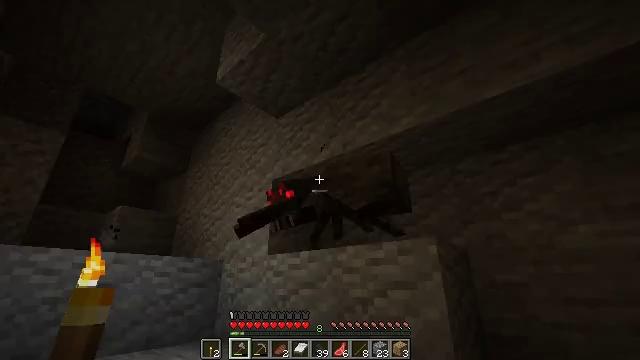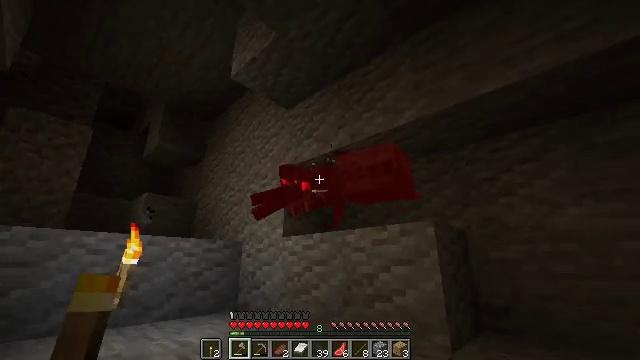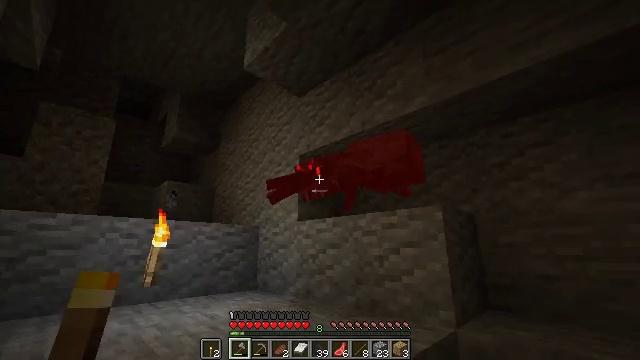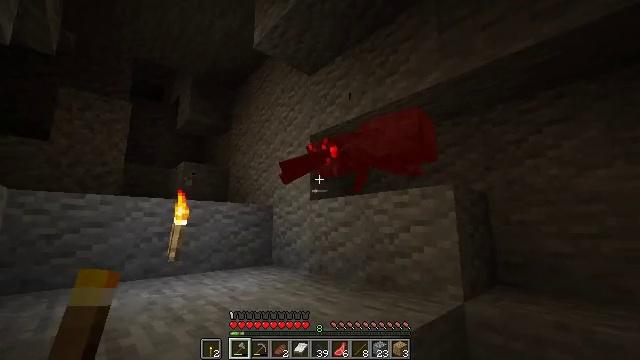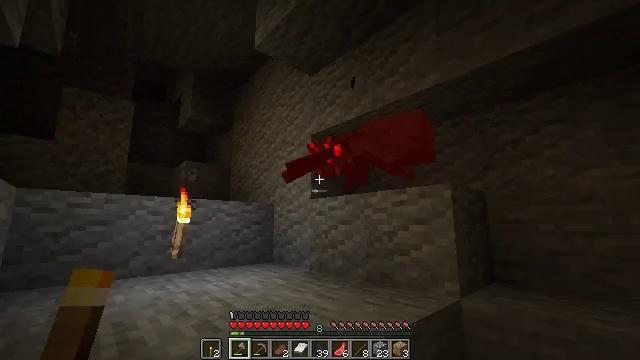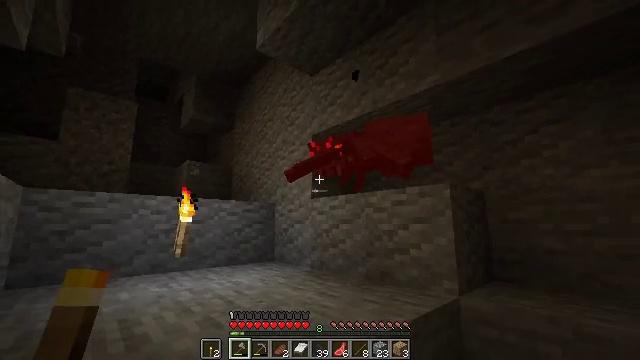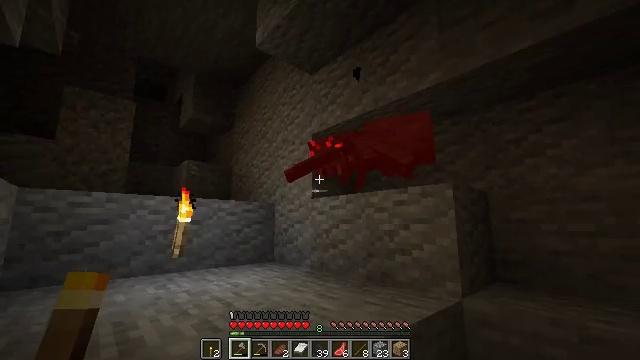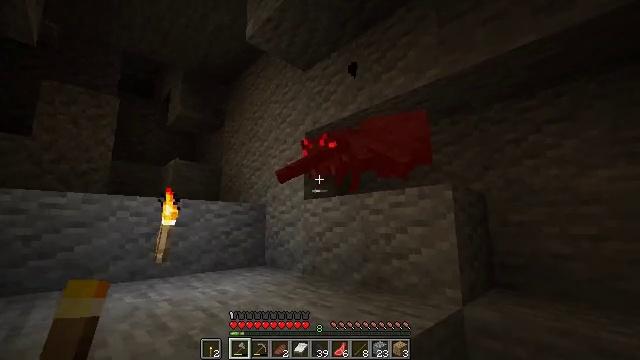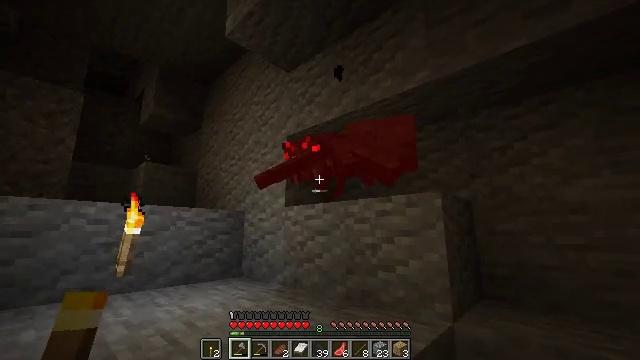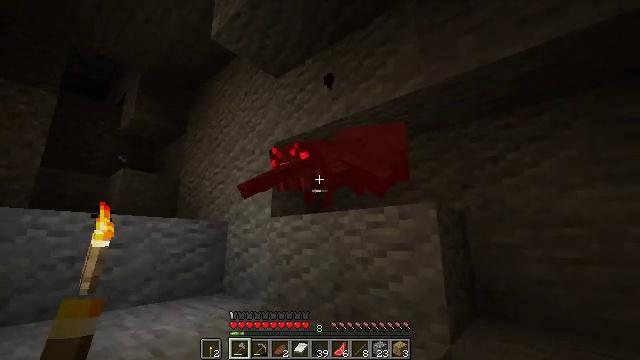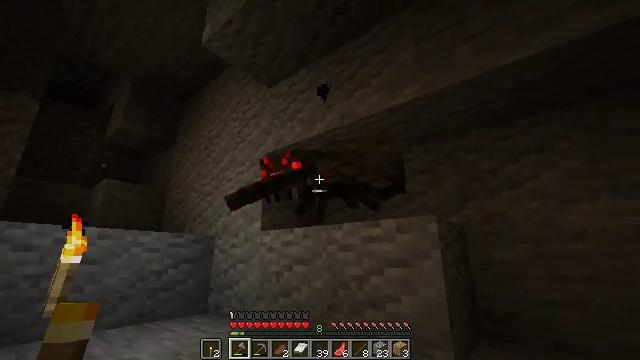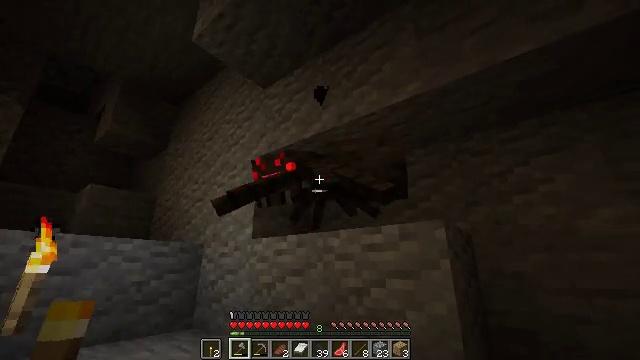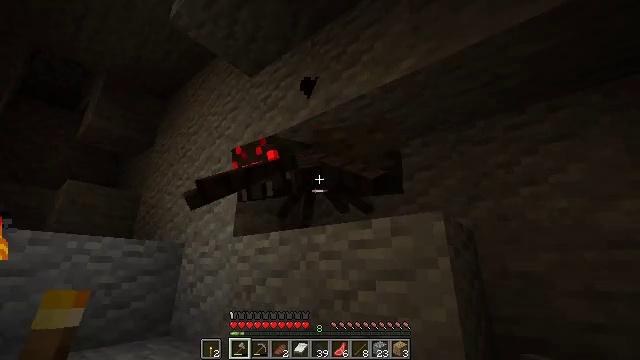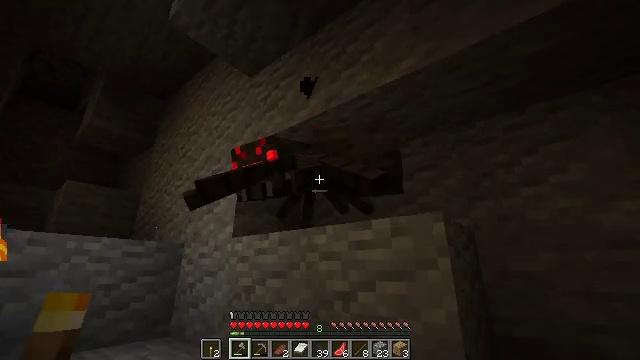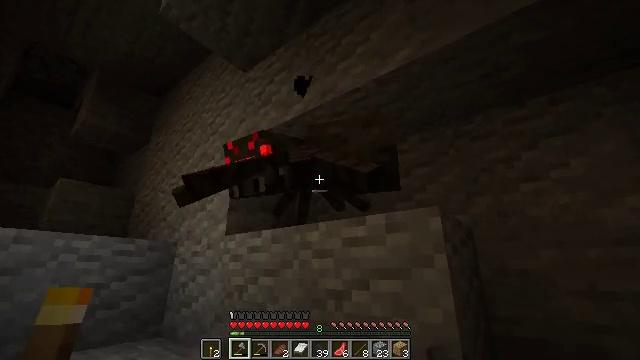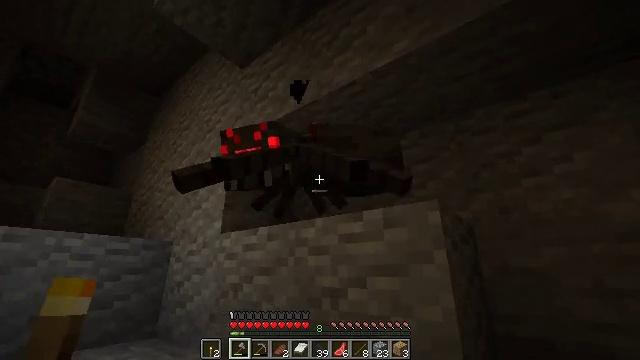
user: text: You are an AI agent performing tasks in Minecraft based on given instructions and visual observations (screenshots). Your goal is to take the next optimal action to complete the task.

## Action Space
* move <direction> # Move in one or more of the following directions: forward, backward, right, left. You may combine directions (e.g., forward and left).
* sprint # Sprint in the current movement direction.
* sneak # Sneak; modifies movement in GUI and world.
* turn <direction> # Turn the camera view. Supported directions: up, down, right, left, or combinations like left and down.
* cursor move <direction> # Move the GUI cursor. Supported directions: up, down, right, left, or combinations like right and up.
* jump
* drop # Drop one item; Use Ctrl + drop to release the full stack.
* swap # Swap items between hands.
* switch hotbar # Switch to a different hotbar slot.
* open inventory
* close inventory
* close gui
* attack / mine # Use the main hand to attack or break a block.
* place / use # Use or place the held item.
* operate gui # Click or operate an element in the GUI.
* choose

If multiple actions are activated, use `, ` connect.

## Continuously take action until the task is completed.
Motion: motion action
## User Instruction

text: Kill the spider.
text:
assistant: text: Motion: move back, turn left and down
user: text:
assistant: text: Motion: turn left and down
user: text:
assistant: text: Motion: turn left and down
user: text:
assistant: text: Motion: no_op
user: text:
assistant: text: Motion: no_op
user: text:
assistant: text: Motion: move forward
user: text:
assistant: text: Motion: move forward, turn right
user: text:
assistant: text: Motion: move forward, turn right and up
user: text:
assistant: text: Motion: move forward, turn right and up
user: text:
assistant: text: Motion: move forward, turn right and up
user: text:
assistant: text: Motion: move forward, turn up
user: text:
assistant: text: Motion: move forward
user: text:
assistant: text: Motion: attack / mine
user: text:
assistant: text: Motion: attack / mine
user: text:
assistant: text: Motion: attack / mine
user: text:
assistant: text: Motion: turn left and down
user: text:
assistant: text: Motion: turn left and down
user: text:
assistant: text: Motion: no_op